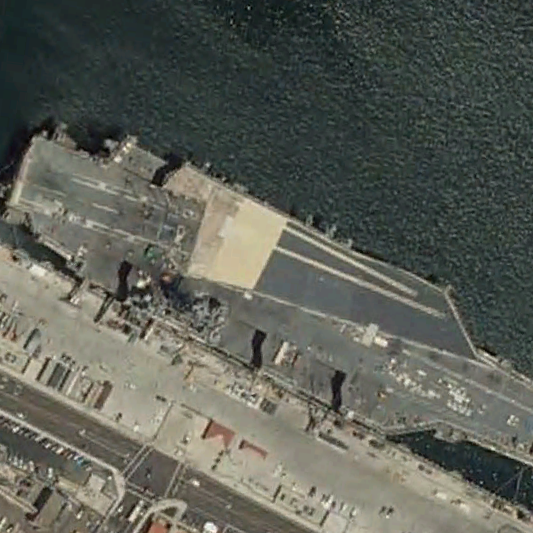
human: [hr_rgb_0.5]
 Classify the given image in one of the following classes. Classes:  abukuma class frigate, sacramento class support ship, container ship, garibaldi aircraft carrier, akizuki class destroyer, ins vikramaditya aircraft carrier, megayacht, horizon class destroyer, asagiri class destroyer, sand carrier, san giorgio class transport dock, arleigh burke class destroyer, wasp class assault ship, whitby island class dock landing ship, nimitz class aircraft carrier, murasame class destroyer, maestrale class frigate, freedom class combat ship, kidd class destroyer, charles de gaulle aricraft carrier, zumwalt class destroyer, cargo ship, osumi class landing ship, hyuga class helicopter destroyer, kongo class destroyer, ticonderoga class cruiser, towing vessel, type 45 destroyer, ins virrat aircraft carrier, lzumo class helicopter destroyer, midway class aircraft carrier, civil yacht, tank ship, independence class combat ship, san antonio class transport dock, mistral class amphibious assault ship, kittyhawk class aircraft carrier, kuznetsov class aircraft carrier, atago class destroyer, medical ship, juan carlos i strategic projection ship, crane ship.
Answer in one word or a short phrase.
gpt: Nimitz class aircraft carrier